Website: macys
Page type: gifting
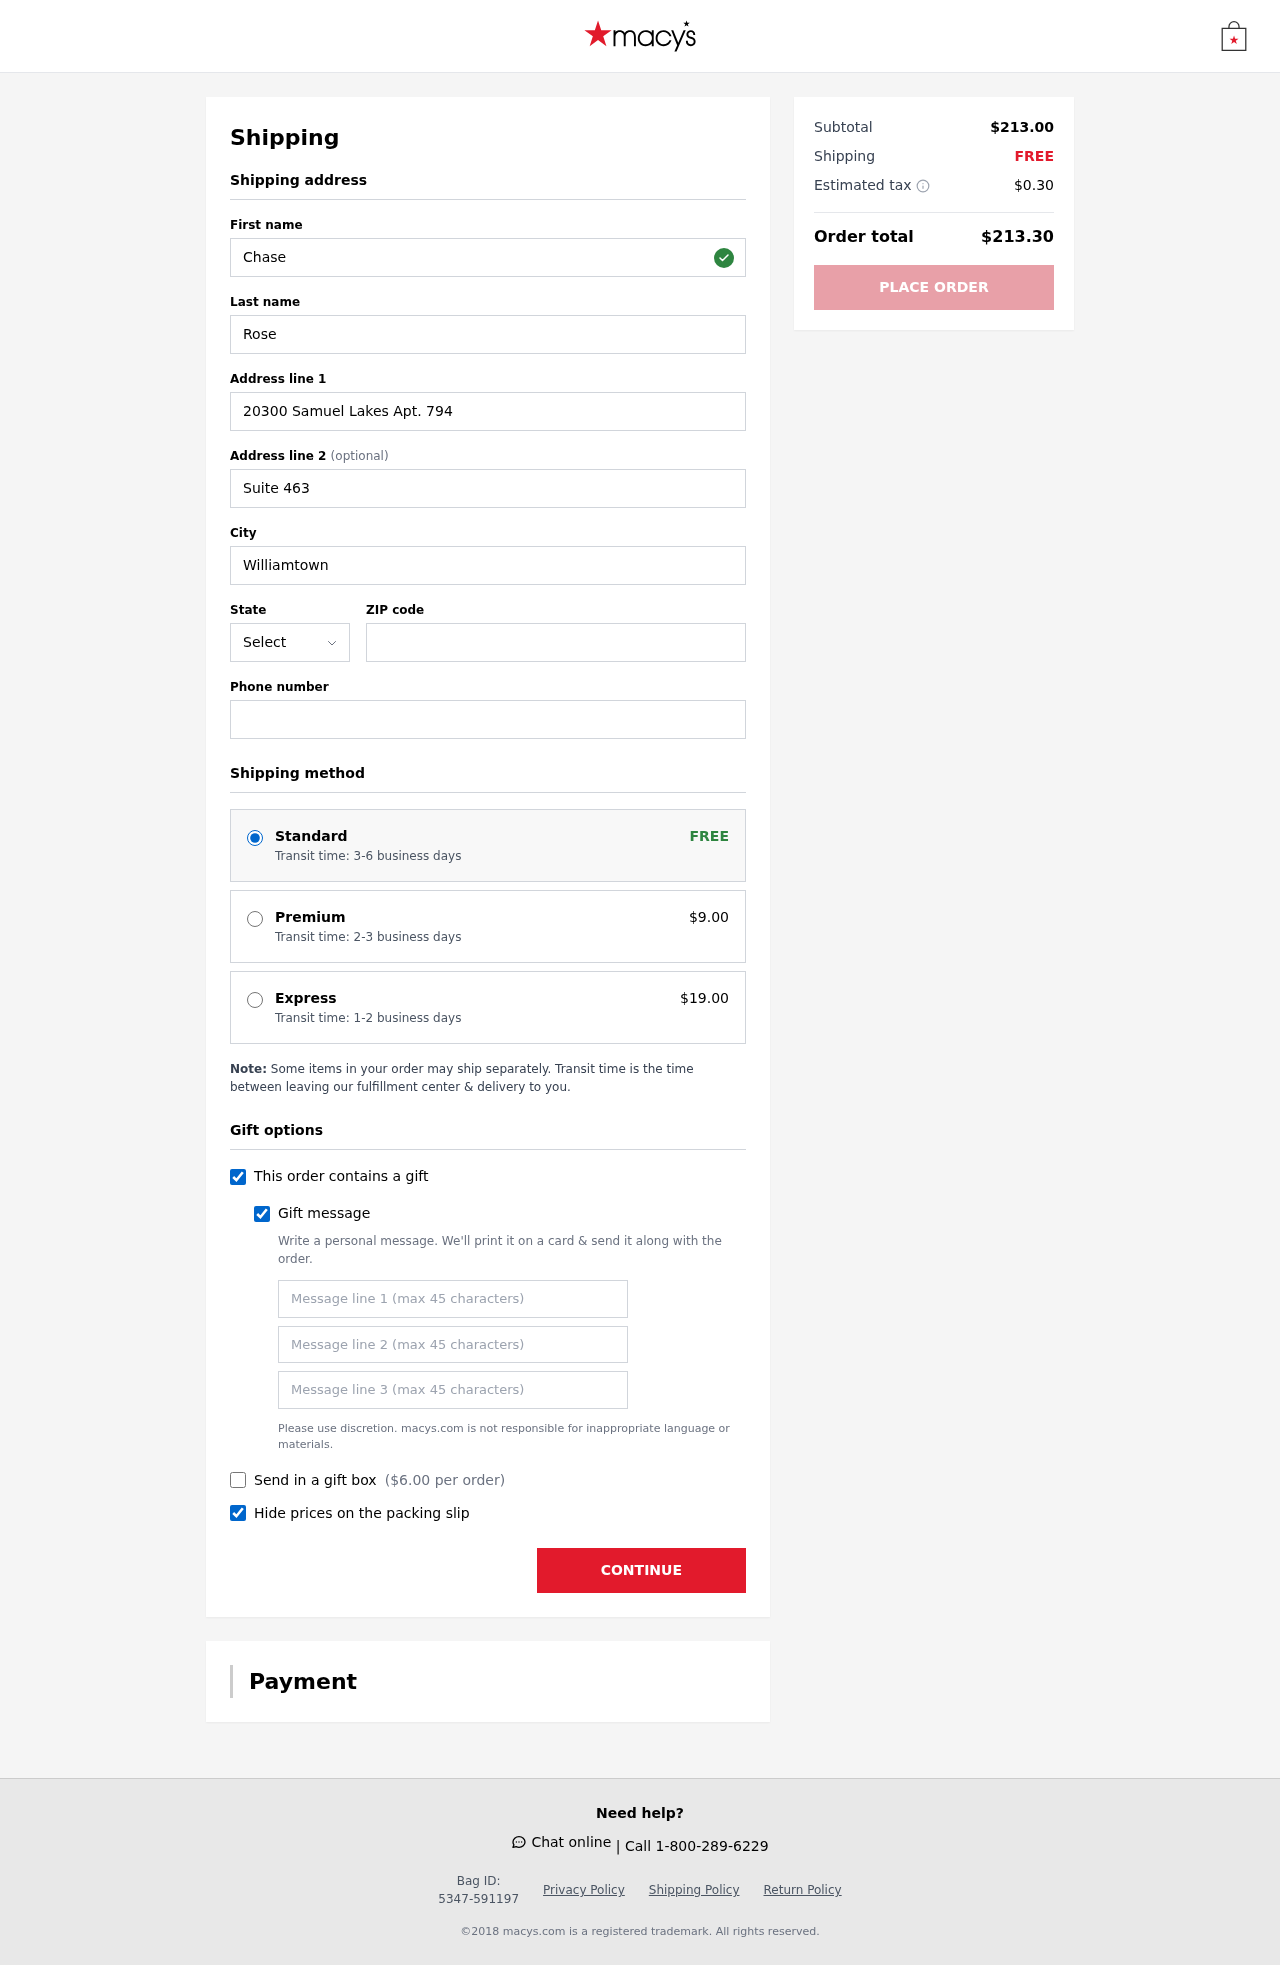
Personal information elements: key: PII_STATE_ABBR
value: DE
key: PII_FIRSTNAME
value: Chase
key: PII_LASTNAME
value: Rose
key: PII_STREET
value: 20300 Samuel Lakes Apt. 794
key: PII_STREET2
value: Suite 463
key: PII_CITY
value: Williamtown
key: PII_POSTCODE
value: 81965
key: PII_PHONE
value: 2418861223
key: PII_GIFT_MESSAGE
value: Hey Melissa, I remember you mentioning how much you needed some fresh shoes for those special occasions. I thought these would be perfect for you—they're stylish and classic, just like you! Enjoy stepping into something new!  Chase
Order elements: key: ORDER_SHIPPING_STANDARD
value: Transit time: 3-6 business days
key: ORDER_SHIPPING_PREMIUM
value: Transit time: 2-3 business days
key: ORDER_SHIPPING_PREMIUM_PRICE
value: $9.00
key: ORDER_SHIPPING_EXPRESS
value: Transit time: 1-2 business days
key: ORDER_SHIPPING_EXPRESS_PRICE
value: $19.00
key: ORDER_GIFT_BOX_PRICE
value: $6.00
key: ORDER_SUBTOTAL
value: $213.00
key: ORDER_SHIPPING_COST
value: FREE
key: ORDER_TAX
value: $0.30
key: ORDER_TOTAL
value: $213.30